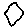
Label: hexagon